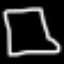
Label: square